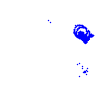
Particle: electron